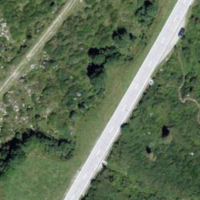
EUNIS habitat code: 31
Species observed at this site:
Pyrrhocorax graculus